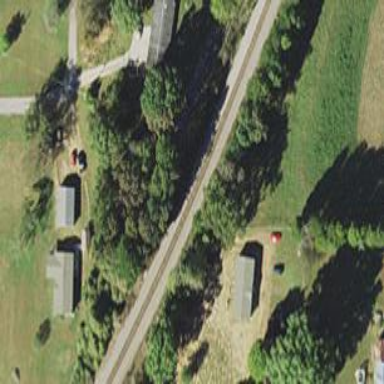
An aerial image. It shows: Rail with milepost labeled as 00C.